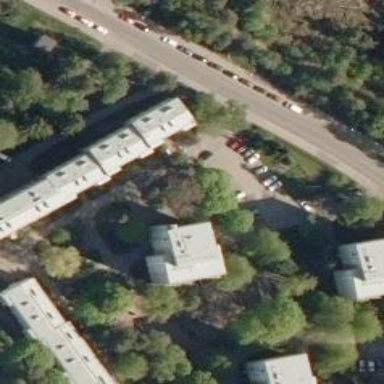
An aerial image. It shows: Living street.